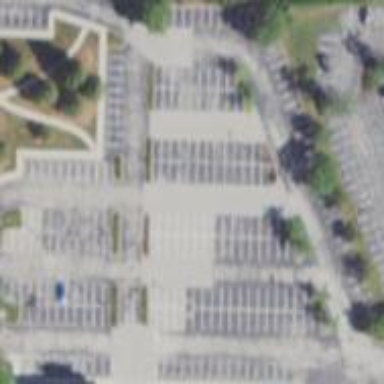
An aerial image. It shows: Parking area with surface.